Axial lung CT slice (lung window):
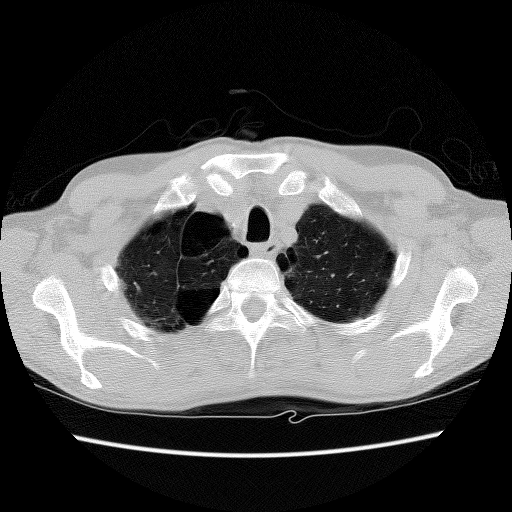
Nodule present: no